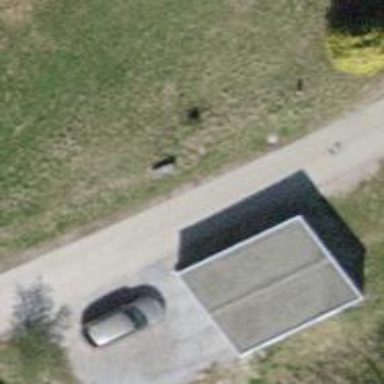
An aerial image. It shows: Garage.